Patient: sex M, age 71
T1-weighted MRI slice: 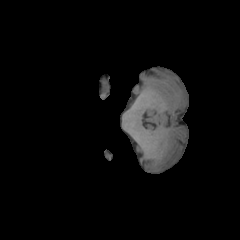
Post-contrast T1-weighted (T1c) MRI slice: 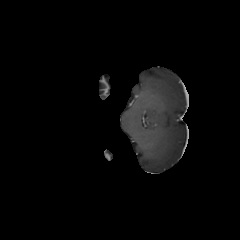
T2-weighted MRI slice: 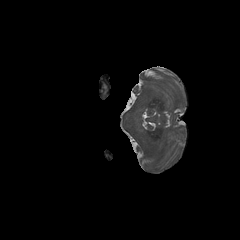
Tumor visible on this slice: no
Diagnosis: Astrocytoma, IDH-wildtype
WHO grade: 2